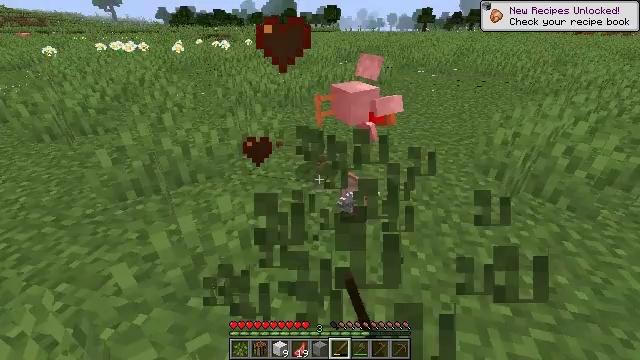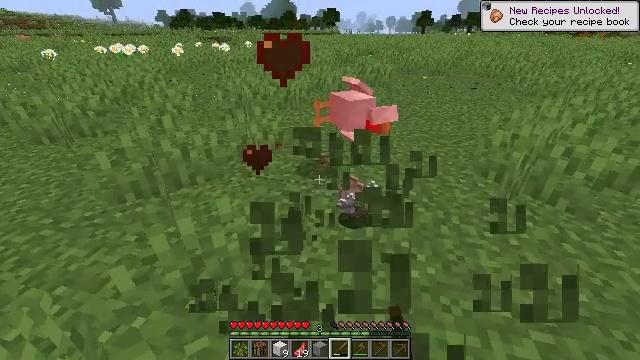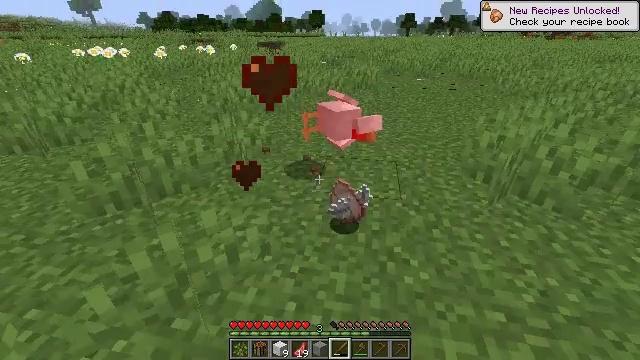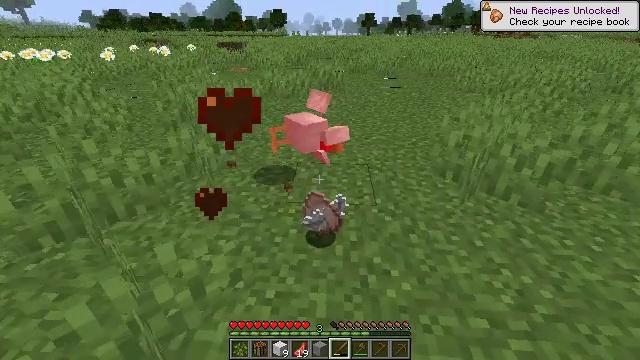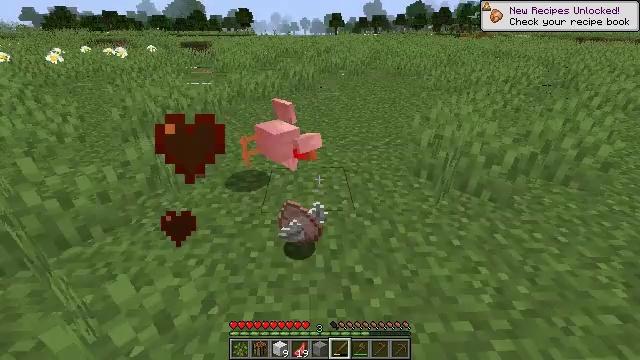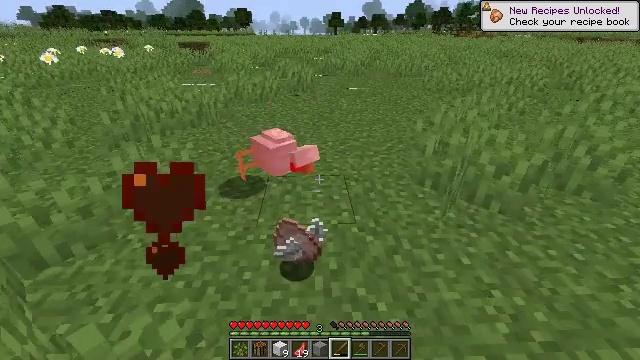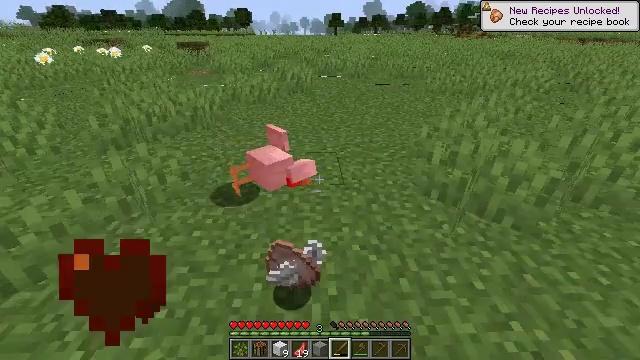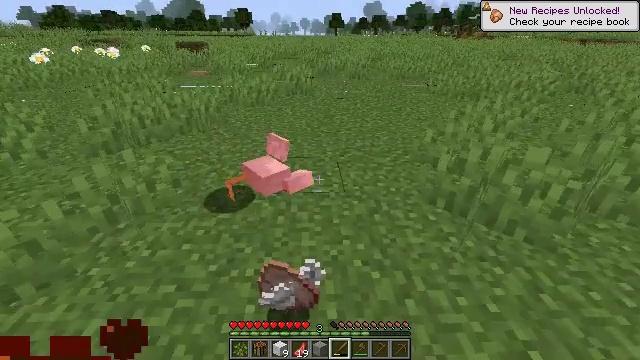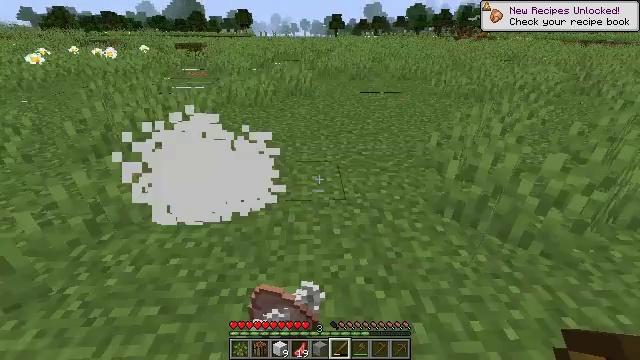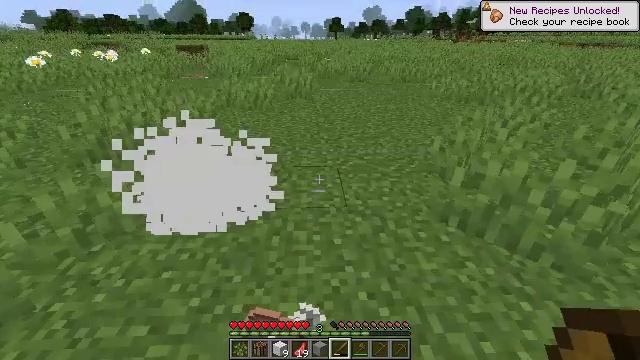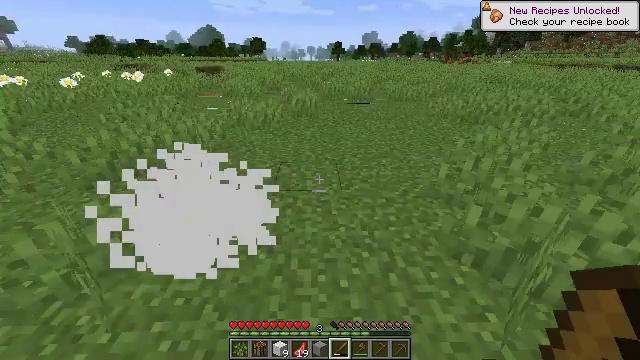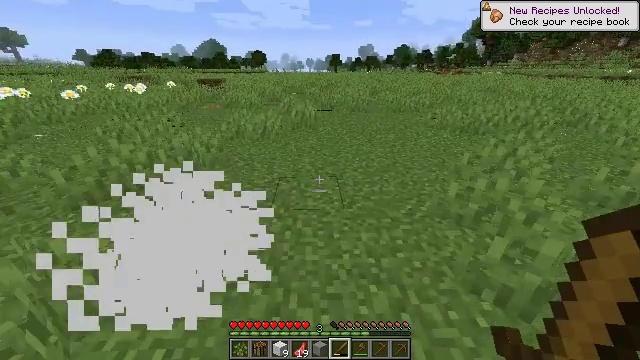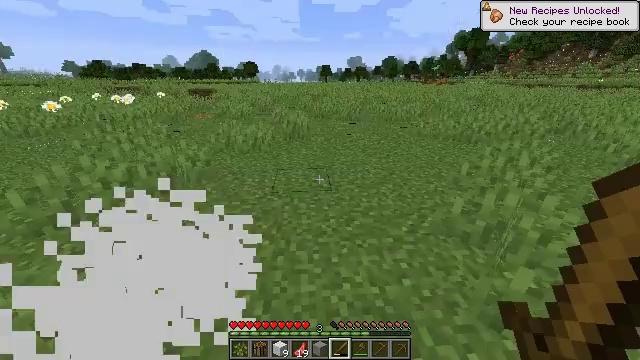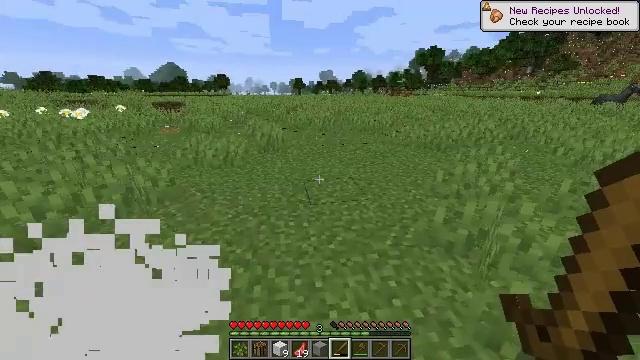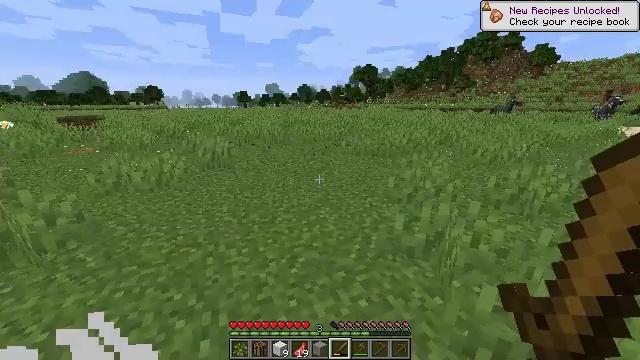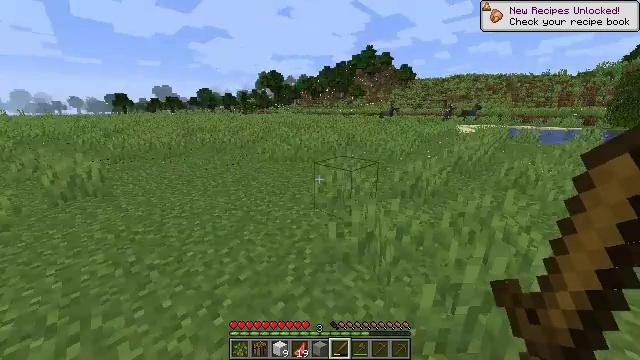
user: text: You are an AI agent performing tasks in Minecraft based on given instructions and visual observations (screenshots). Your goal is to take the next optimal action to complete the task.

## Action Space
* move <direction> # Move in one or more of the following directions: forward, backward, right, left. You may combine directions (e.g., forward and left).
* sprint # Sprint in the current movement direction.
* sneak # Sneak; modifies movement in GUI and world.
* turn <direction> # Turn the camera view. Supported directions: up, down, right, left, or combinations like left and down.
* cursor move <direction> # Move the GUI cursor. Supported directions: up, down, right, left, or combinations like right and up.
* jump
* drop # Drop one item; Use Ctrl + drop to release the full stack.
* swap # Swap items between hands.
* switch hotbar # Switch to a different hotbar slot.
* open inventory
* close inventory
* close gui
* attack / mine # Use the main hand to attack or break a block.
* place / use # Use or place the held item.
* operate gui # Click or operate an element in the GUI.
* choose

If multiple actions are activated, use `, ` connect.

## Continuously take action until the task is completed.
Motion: motion action
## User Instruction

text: Combat the chicken.
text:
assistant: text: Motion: no_op
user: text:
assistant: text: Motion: move forward, turn right
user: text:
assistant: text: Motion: move forward, turn right
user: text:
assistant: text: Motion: move forward, turn right
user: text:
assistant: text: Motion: move forward
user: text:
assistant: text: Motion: move forward
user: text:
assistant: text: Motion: move forward
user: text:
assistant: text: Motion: move forward, sprint
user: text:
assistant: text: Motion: move forward, sprint
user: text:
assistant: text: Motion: move forward, sprint, turn up
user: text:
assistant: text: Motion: move forward, sprint, turn up
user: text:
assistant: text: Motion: move forward, turn right and up
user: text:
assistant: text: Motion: move forward, turn right and up
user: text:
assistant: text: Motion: move forward, turn right and up
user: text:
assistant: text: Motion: move forward, sprint, turn right and up
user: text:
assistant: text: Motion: move forward, sprint, turn right and up
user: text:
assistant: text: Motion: move forward, sprint, turn right and up
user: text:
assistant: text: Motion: move forward, sprint, turn right
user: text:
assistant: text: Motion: move forward, turn right
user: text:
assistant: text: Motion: move forward, turn right
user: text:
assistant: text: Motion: move forward
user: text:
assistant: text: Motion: move forward, sprint
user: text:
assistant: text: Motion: move forward, sprint
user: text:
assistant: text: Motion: move forward, sprint
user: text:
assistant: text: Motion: move forward, sprint
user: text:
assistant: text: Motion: move forward
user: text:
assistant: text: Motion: move forward
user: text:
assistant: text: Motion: move forward, turn left
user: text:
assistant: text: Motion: move forward
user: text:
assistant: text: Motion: move forward, jump